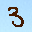
Label: 3